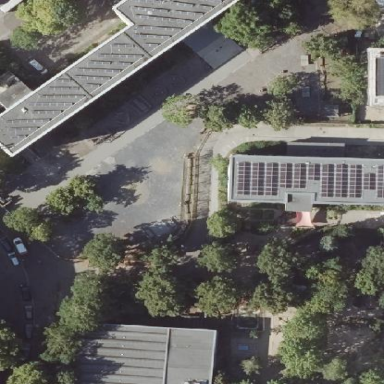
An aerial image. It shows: School building.